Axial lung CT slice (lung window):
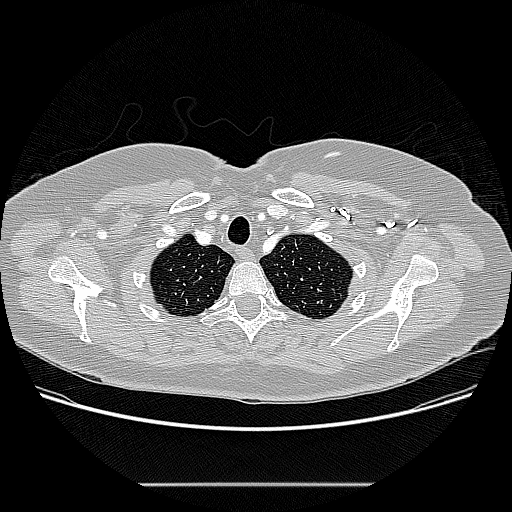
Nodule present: no